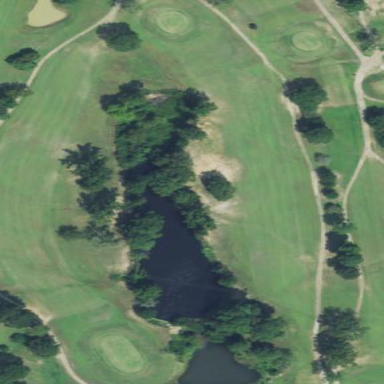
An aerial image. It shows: Golf fairway surrounded by grass.